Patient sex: M
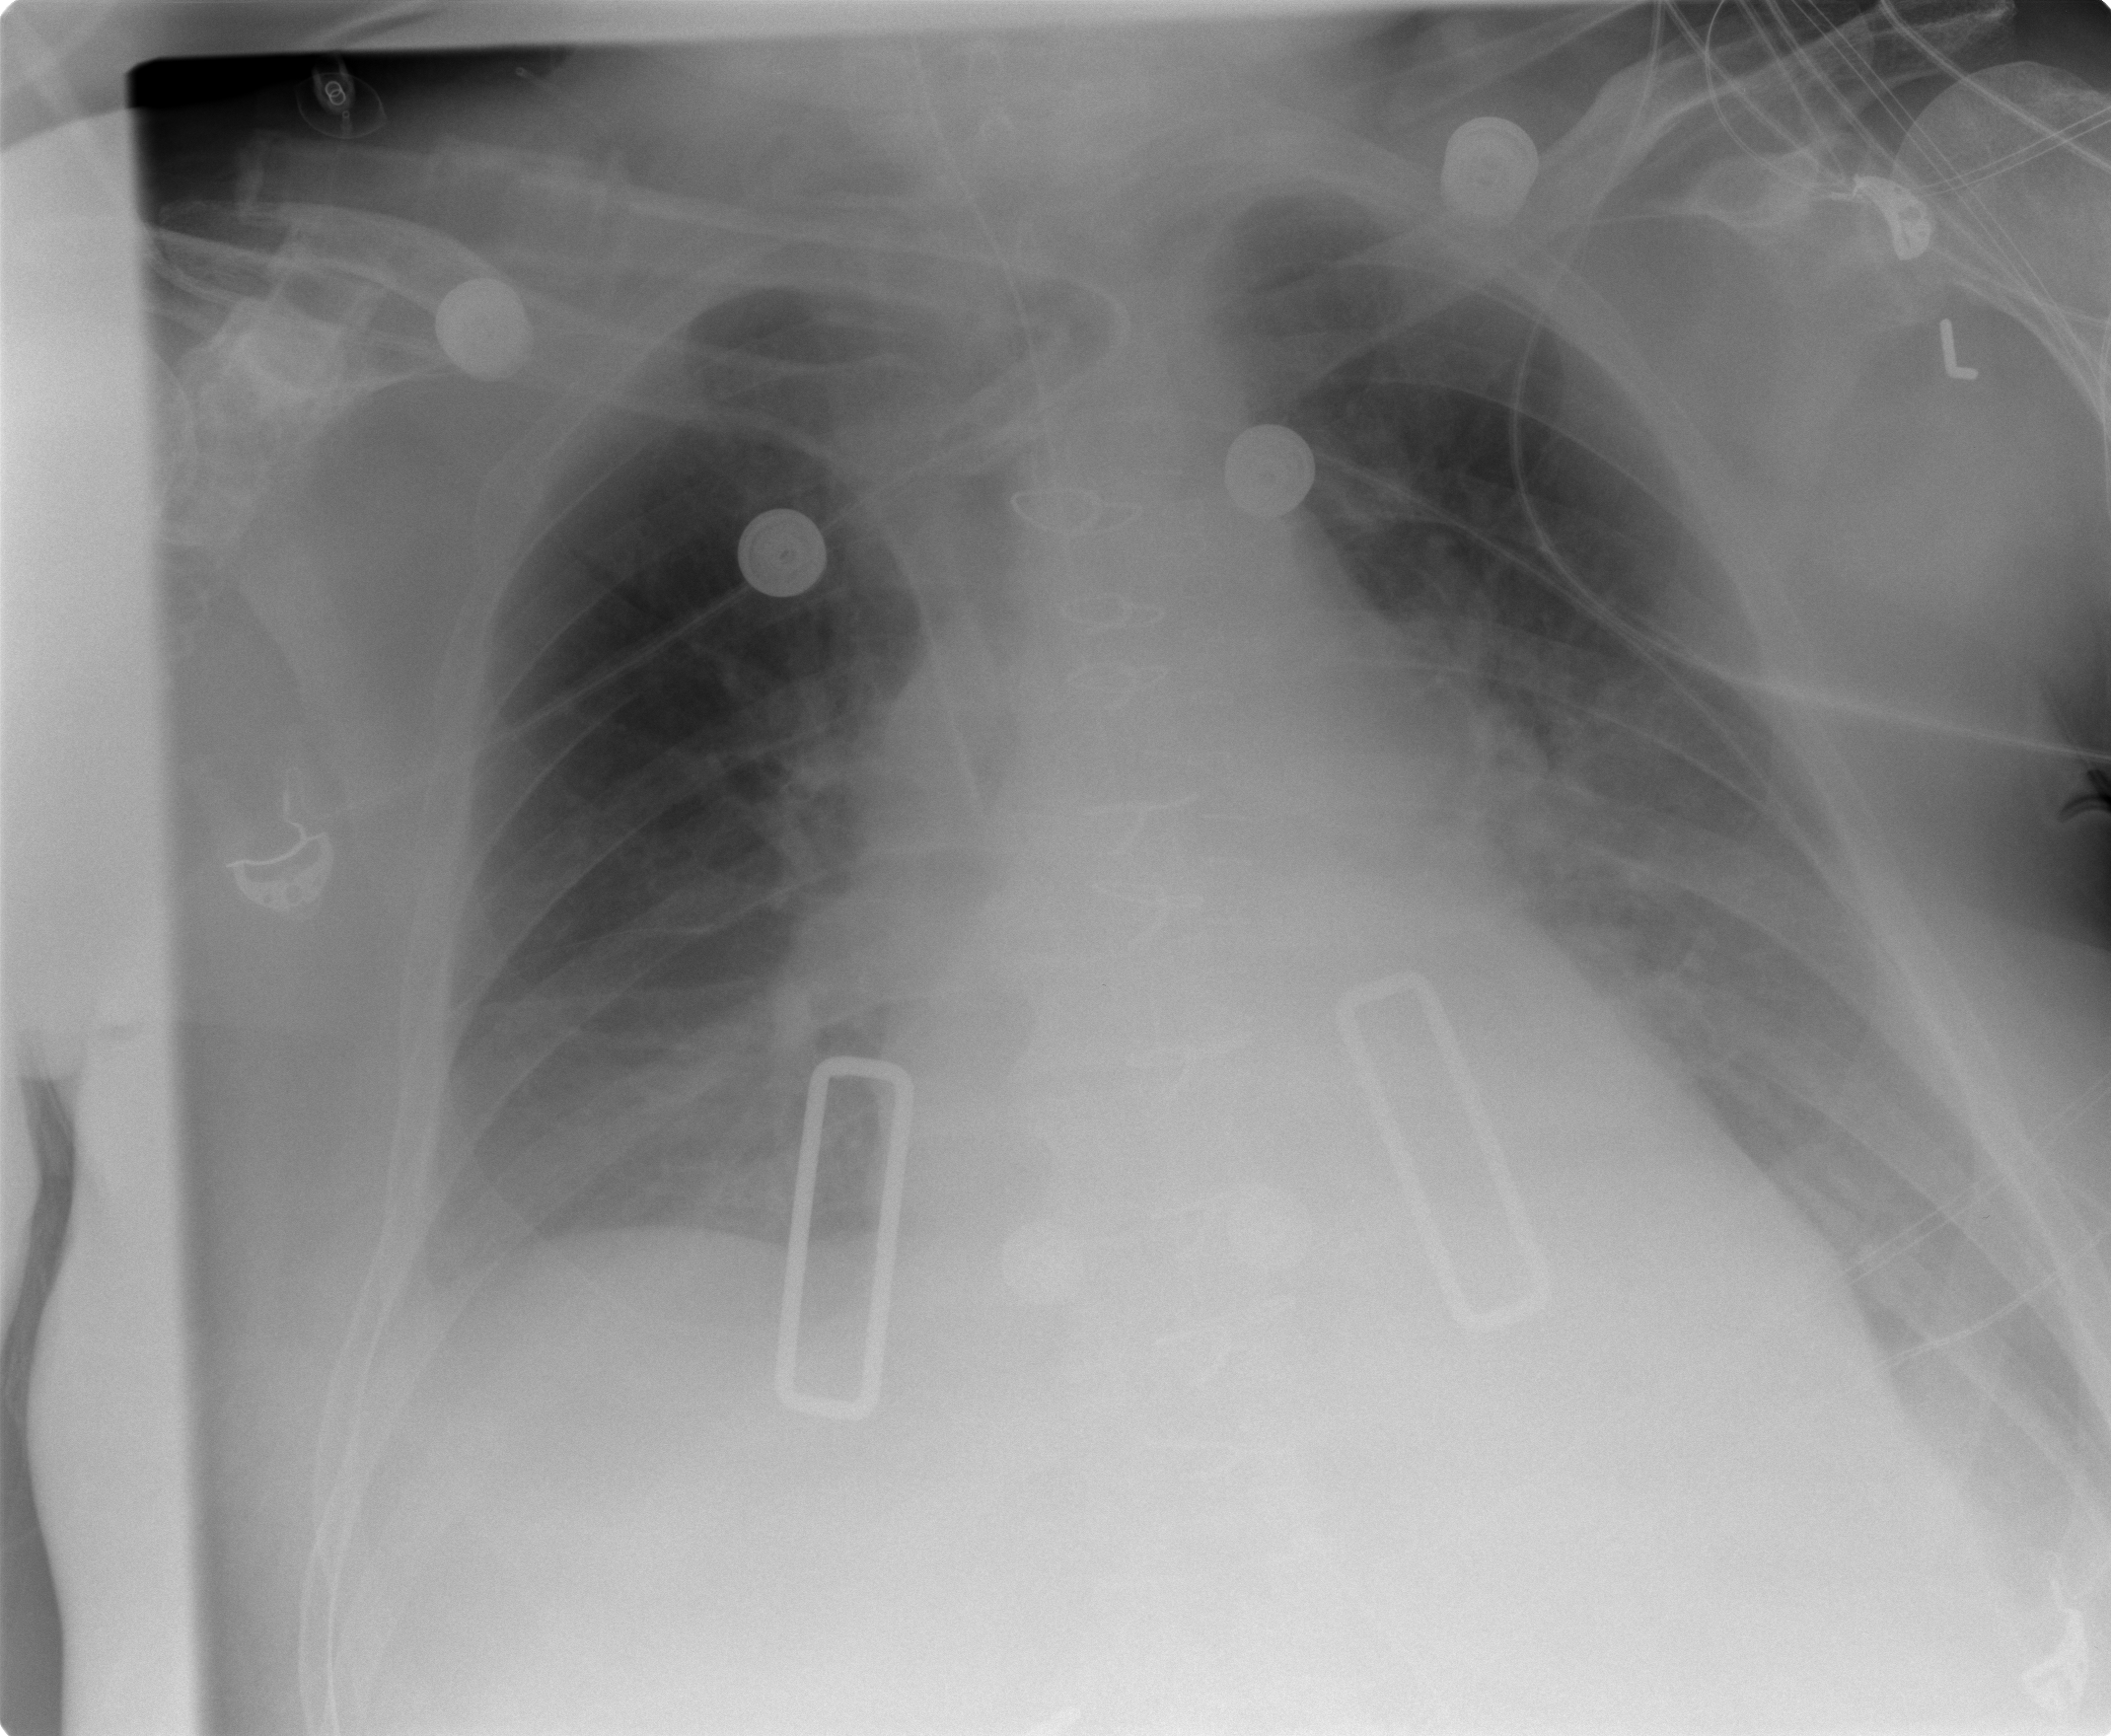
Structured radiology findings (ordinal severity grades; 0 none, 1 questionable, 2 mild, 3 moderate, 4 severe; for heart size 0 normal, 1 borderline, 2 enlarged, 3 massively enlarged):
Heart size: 2
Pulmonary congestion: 2
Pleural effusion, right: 0
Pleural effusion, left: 2
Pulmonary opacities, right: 0
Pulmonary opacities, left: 1
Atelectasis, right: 1
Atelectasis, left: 2